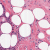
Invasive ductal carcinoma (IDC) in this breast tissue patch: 1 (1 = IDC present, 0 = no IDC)